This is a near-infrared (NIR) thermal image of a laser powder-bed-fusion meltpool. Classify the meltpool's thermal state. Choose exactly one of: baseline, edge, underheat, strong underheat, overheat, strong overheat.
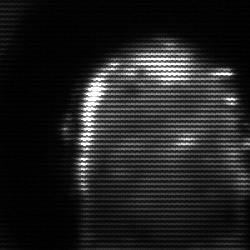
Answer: baseline